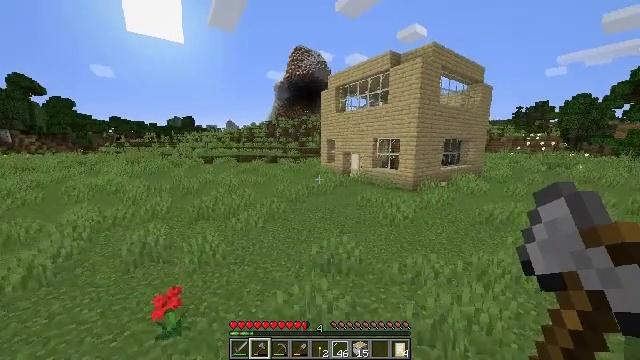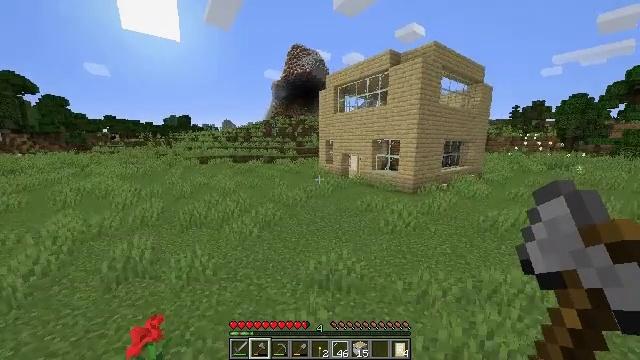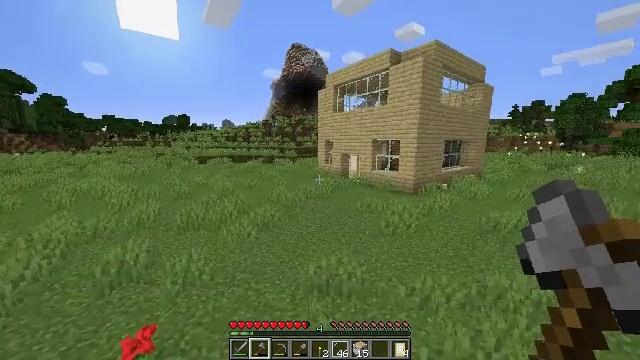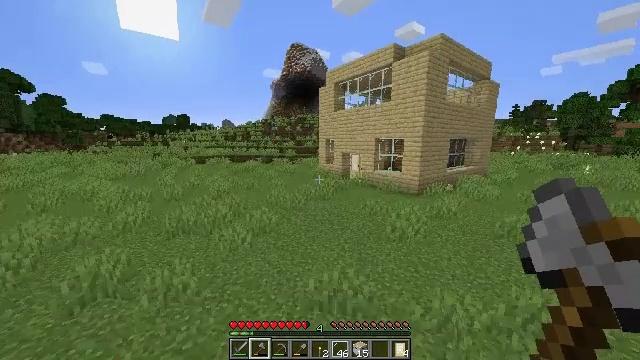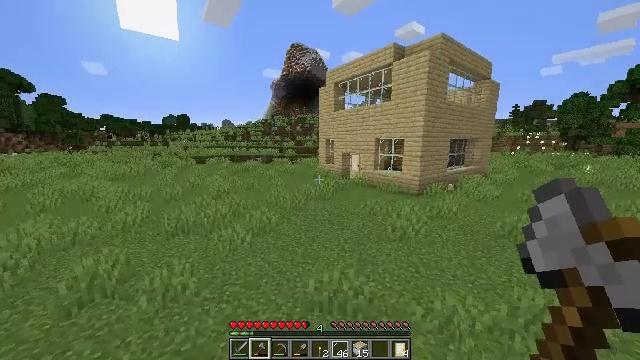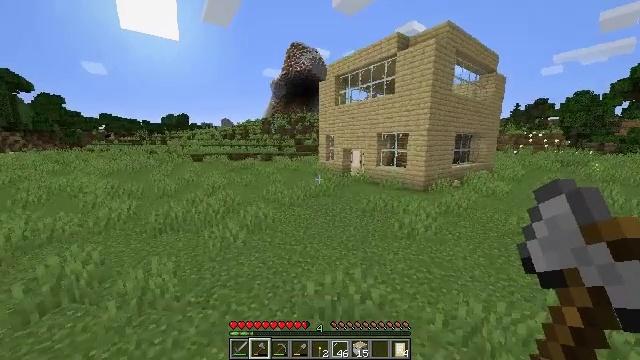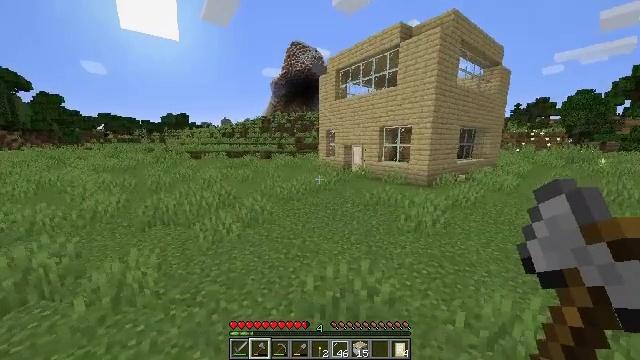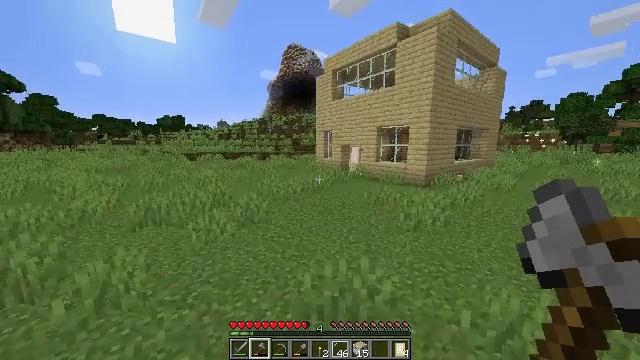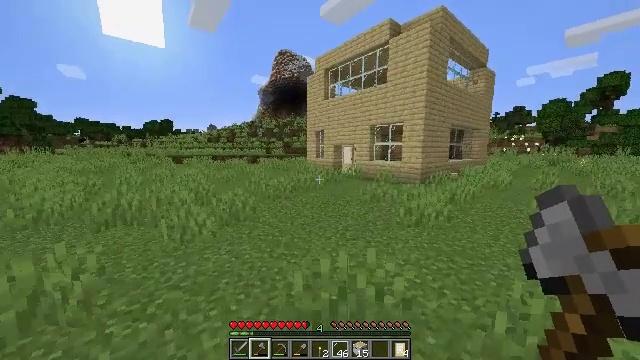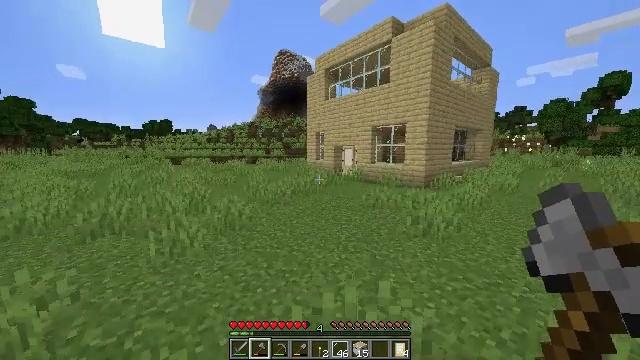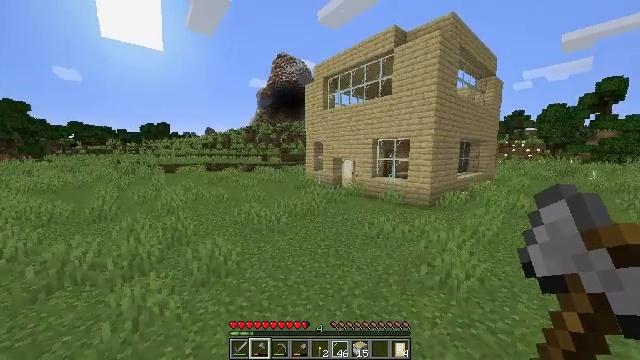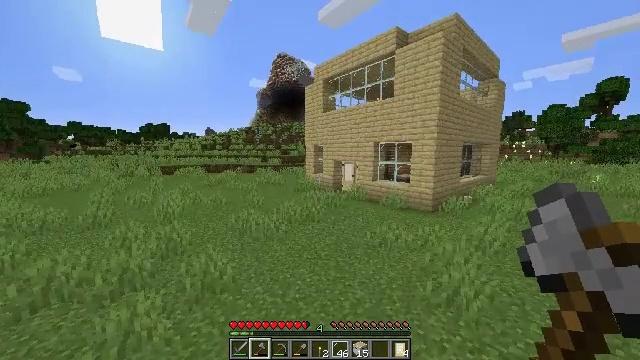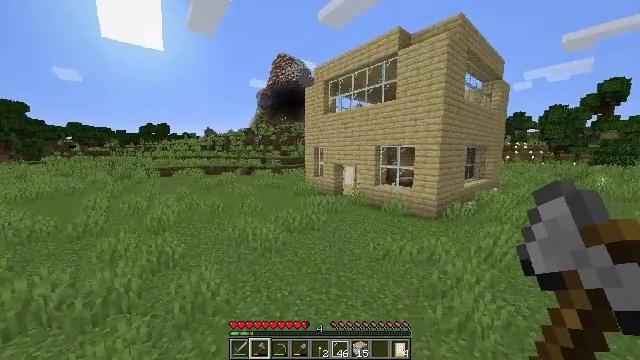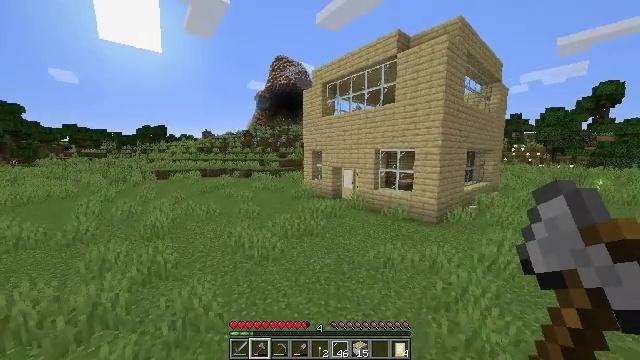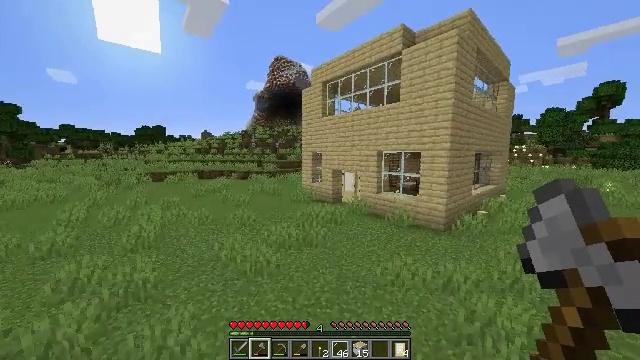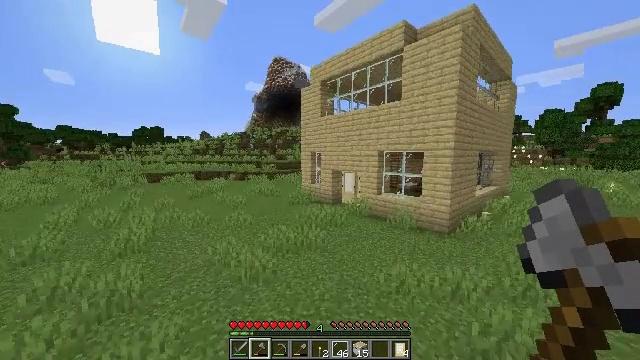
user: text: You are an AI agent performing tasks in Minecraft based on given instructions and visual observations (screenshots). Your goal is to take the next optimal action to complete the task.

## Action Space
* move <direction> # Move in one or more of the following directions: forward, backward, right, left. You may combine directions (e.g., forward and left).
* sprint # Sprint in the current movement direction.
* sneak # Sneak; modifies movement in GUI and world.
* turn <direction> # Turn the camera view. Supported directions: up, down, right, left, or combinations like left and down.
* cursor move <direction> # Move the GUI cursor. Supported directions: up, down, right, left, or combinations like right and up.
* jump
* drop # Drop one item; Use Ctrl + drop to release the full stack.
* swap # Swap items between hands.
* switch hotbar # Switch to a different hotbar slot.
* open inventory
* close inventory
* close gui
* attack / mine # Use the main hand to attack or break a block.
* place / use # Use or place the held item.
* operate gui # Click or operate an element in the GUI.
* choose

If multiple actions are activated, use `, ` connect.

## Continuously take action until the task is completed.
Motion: motion action
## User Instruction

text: Attack the birch door to open a passage.
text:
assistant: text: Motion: move forward, sprint, jump
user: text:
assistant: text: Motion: move forward, sprint, jump
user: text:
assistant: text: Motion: move forward, sprint, jump
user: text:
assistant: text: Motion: move forward, sprint, jump
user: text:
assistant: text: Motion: move forward, sprint, jump
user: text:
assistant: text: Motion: move forward, sprint, jump
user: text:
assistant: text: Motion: move forward, sprint, jump
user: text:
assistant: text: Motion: move forward, sprint, turn right and up, jump
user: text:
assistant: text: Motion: move forward, sprint, jump
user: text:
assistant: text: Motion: move forward, sprint, jump
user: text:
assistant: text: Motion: move forward, sprint, jump
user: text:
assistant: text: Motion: move forward, sprint, jump
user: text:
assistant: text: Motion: move forward, sprint, jump
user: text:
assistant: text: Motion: move forward, sprint, jump
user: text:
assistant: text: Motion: move forward, sprint, jump
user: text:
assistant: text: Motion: move forward, sprint, jump
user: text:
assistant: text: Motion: move forward, sprint, turn right and up, jump
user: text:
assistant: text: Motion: move forward, sprint, turn right and up, jump
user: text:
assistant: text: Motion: move forward and move left, sprint, turn right and up, jump
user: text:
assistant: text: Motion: move forward and move left, sprint, turn right and up, jump
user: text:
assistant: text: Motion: move forward and move left, sprint, turn right and up, jump
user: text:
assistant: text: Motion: move forward and move left, sprint, jump
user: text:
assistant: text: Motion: move forward and move left, sprint, jump
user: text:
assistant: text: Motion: move forward and move left, sprint, jump
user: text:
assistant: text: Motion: move forward and move left, sprint, jump
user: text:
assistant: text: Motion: move forward and move left, sprint, jump
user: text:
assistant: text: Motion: move forward and move left, sprint, turn right, jump
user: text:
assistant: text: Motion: move forward and move left, sprint, turn right, jump
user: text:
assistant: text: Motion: move forward and move left, sprint, jump
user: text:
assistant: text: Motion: move forward and move left, sprint, jump